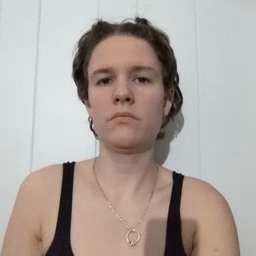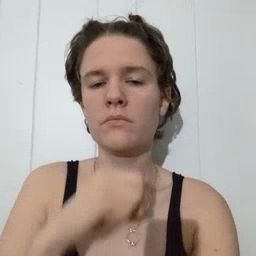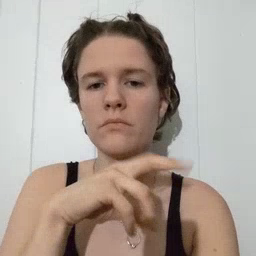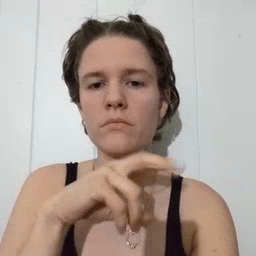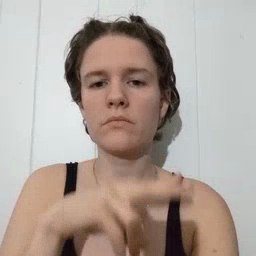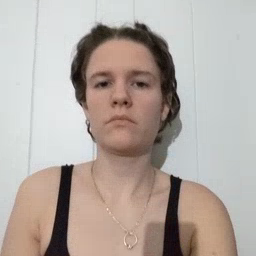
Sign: frog